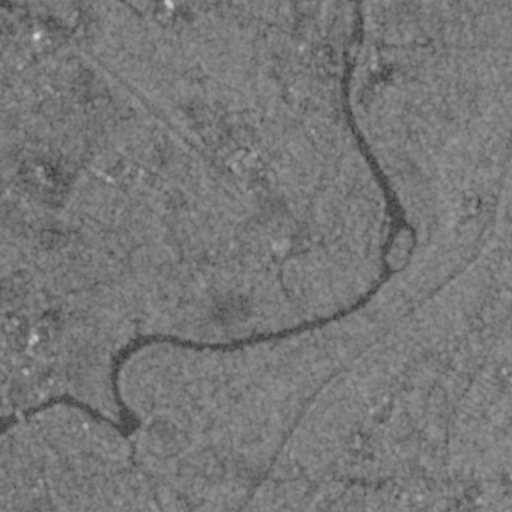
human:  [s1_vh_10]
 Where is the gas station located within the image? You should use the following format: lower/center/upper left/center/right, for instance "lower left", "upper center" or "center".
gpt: The gas station is located in the upper center of the image.
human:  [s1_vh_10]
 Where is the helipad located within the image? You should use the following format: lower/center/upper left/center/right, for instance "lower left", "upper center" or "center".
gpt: The helipad is located in the center of the image.
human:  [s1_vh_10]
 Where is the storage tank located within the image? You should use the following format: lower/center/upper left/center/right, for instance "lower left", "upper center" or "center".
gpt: The storage tank is located in the lower left of the image.
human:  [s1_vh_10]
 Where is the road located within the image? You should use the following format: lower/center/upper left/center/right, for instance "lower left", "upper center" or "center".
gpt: There is no road in the image.

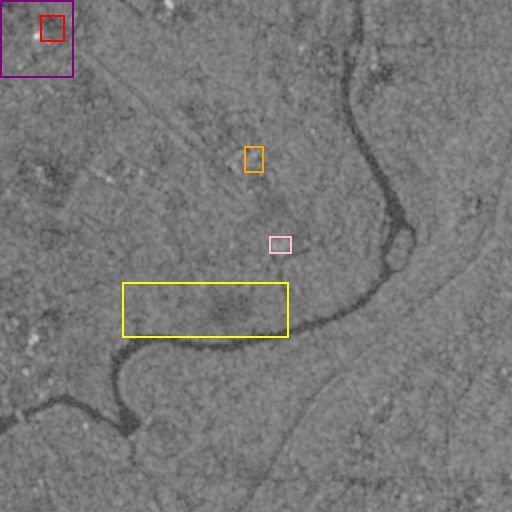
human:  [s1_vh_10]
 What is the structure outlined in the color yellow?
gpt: The structure outlined in yellow is a crop field.
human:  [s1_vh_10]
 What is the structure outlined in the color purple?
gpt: The structure outlined in purple is a park.
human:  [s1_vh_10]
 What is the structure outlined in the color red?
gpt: The structure outlined in red is a parking lot.
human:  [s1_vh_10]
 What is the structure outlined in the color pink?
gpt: The structure outlined in pink is a power substation.
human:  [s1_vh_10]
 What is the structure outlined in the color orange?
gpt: The structure outlined in orange is a building.
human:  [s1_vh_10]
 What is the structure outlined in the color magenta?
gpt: There is no magenta outline.